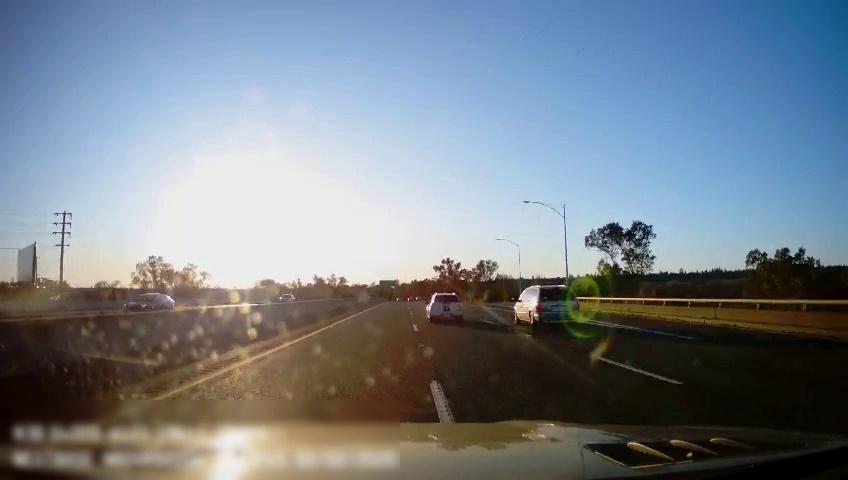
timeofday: Day
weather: Cloudy
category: Drivable Space
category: Vehicles | Car
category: Vehicles | SUV
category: Vehicles | Car
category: Vehicles | SUV
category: Lanes | Alternate Lane
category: Lanes | Current Lane
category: Lanes | Current Lane
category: Lanes | Alternate Lane
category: Lanes | Alternate Lane
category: Traffic | Signs